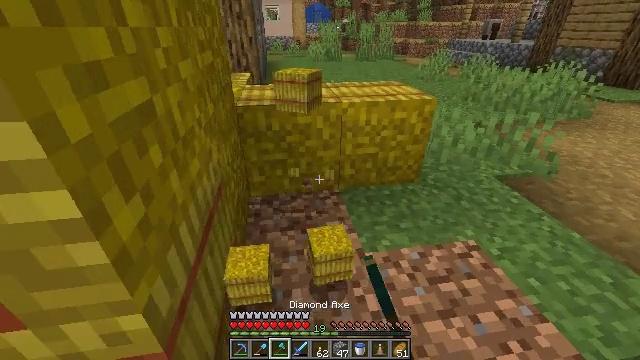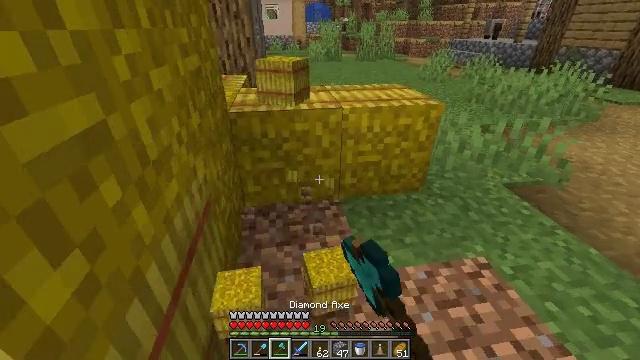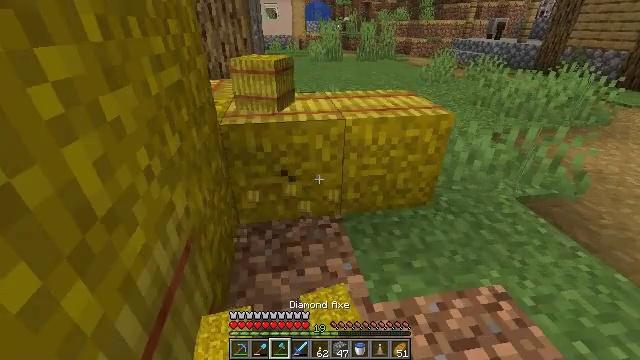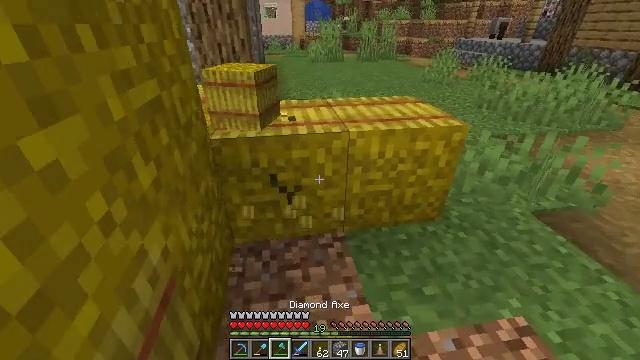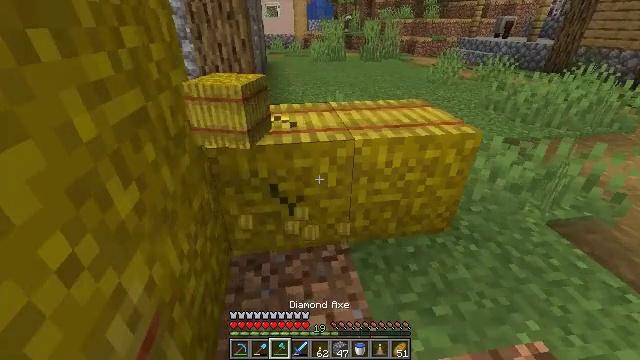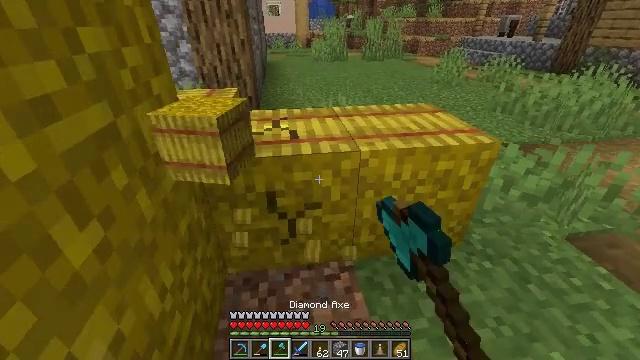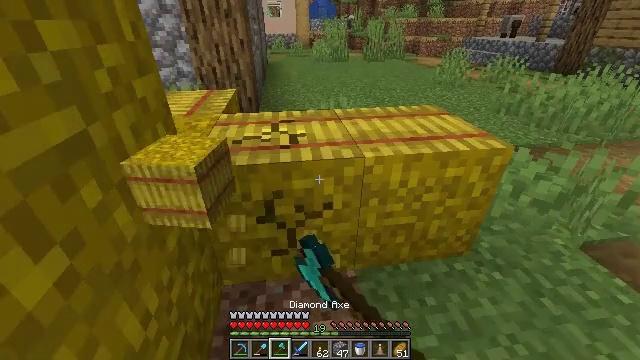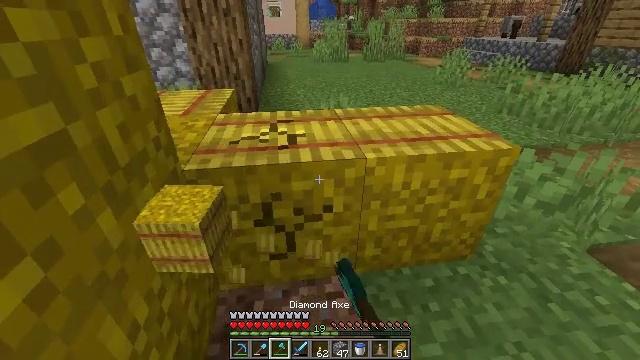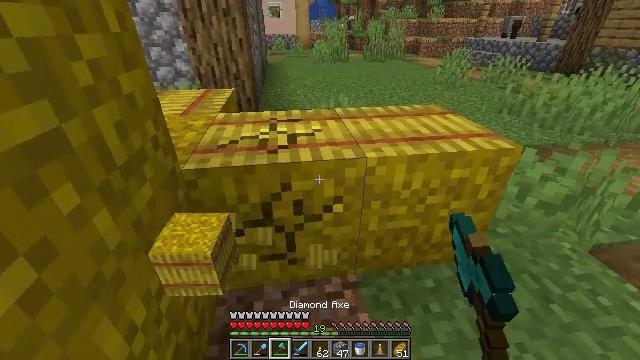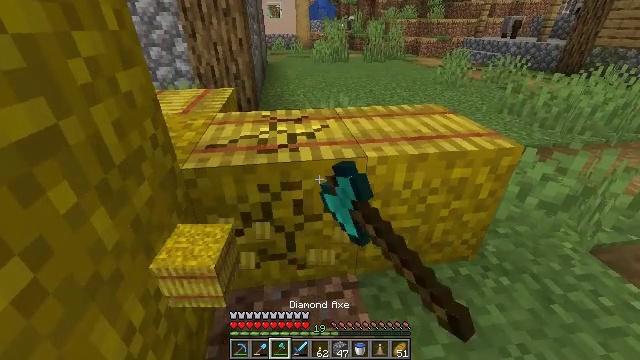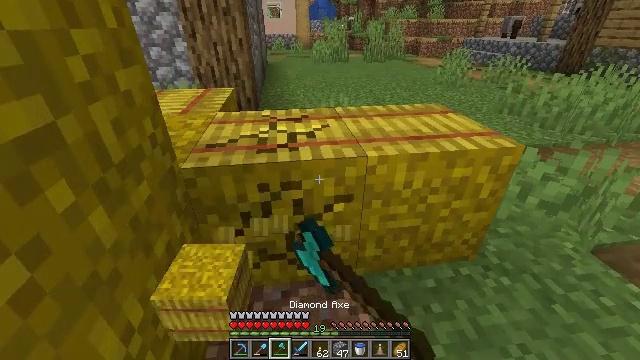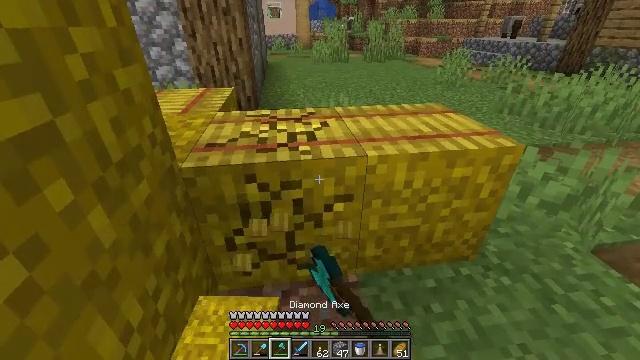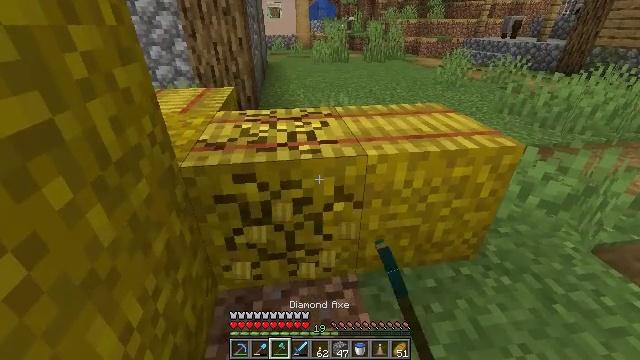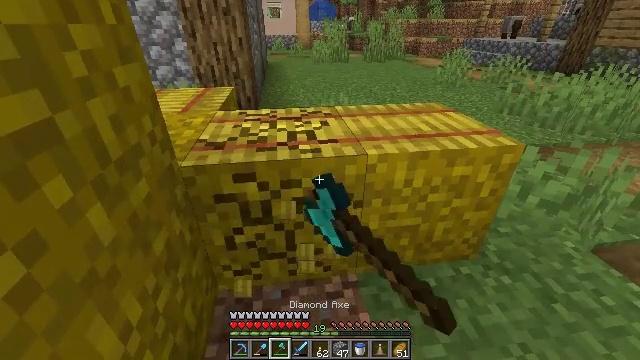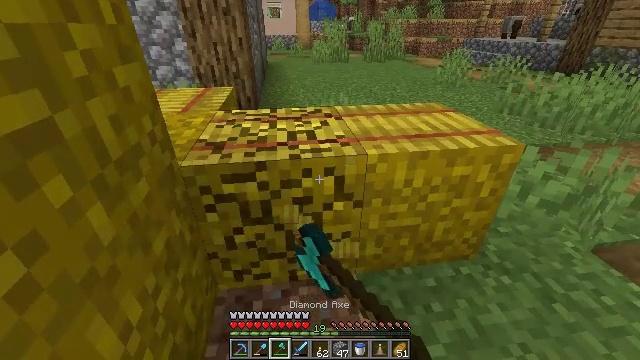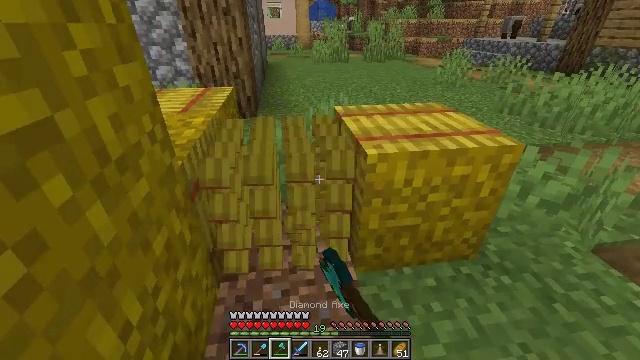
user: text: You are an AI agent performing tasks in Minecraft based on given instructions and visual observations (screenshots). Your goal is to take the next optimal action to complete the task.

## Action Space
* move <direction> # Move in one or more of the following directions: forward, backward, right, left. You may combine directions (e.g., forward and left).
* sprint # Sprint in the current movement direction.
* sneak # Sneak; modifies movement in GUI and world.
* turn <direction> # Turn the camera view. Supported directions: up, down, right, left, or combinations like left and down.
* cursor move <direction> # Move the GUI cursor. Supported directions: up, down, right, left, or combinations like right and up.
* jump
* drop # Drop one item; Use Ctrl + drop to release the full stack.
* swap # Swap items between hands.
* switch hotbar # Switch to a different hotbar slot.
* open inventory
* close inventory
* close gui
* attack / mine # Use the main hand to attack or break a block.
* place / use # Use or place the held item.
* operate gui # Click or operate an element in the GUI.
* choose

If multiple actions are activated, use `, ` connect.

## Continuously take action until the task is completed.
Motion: motion action
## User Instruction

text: Mine a hay block from the field.
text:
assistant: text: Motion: move forward, attack / mine
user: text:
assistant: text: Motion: move forward, attack / mine
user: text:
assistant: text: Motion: move forward, attack / mine
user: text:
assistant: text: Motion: move forward, attack / mine
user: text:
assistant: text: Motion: attack / mine
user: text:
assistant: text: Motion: attack / mine
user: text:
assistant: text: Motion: attack / mine
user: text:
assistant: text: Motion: attack / mine
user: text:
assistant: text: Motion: attack / mine
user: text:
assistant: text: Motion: attack / mine
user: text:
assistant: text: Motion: attack / mine
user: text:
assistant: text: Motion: attack / mine
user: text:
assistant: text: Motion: attack / mine
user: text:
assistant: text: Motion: attack / mine
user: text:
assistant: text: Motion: attack / mine
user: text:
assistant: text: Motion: attack / mine
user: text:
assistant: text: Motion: attack / mine
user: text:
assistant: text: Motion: attack / mine
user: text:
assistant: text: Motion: turn right, attack / mine
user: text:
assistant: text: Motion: turn right, attack / mine
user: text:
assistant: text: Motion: turn right, attack / mine
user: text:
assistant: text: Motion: turn right, attack / mine
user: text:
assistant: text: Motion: turn right, attack / mine
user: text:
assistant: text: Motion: attack / mine
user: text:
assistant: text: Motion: attack / mine
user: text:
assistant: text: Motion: attack / mine
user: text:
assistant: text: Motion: attack / mine
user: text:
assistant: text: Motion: attack / mine
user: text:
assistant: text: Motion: attack / mine
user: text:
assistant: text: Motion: attack / mine